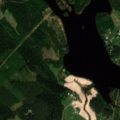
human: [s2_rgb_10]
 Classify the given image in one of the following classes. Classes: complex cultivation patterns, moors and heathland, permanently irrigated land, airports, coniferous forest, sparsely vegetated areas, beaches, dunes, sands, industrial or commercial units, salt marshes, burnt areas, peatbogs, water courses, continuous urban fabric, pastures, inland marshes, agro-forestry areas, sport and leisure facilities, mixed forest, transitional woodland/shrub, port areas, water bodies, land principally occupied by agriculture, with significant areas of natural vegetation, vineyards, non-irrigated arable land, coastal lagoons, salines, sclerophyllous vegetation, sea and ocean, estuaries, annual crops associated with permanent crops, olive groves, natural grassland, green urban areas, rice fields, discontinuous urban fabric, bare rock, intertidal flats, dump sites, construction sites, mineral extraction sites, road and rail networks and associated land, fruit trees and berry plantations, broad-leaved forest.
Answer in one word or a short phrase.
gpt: land principally occupied by agriculture, with significant areas of natural vegetation, coniferous forest, mixed forest, water bodies